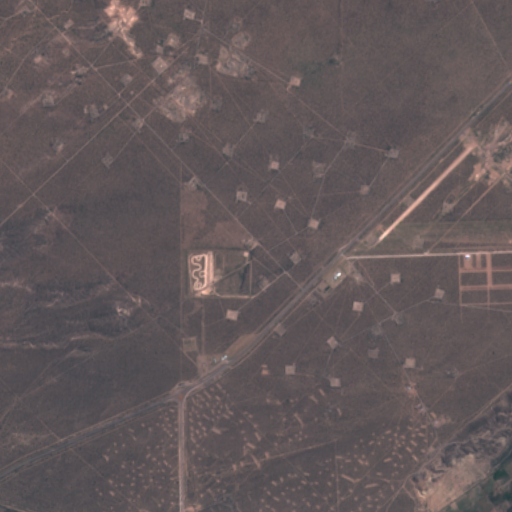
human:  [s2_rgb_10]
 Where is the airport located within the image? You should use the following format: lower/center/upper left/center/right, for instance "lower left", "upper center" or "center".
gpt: The airport is located in the upper right of the image.
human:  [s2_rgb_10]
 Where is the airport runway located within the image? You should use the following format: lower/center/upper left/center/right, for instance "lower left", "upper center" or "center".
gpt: The airport runway is located in the center right of the image.
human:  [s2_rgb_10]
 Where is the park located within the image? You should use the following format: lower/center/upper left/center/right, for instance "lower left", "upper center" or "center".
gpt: The park is located in the lower center of the image.
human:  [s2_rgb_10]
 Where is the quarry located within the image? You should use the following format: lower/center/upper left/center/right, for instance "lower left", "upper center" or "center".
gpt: The quarry is located in the upper center of the image.
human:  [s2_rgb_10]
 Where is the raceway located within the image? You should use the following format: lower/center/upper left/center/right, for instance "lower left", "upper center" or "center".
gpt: The raceway is located in the center of the image.
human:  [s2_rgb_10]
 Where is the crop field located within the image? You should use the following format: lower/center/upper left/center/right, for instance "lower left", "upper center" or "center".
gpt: There is no crop field in the image.